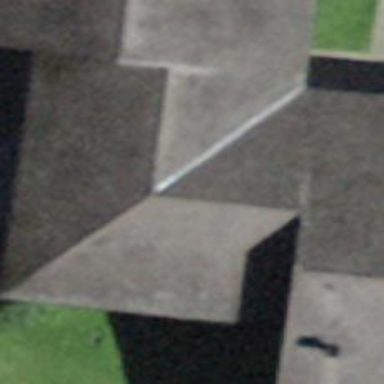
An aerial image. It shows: View of roof with edges.